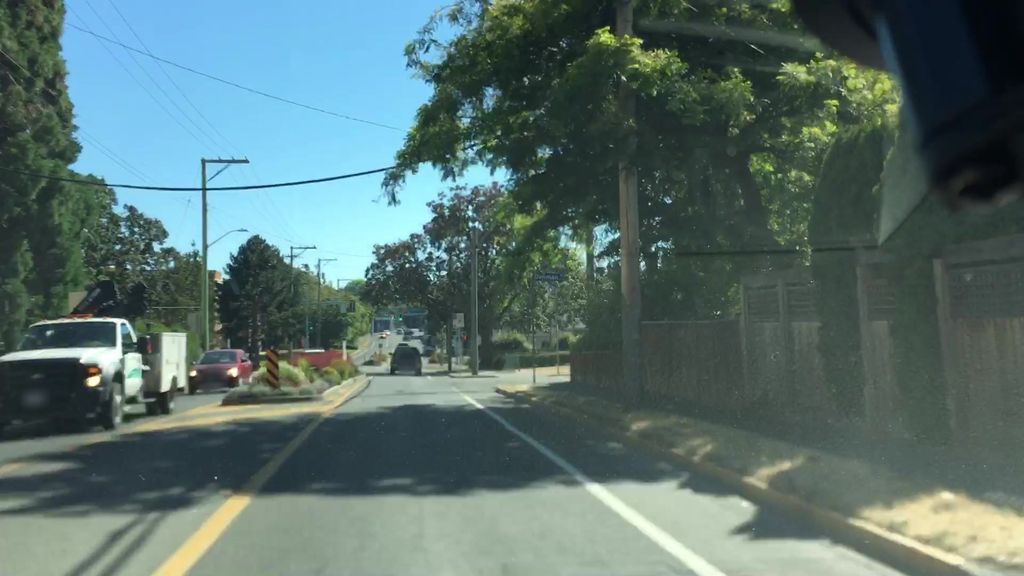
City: victoria